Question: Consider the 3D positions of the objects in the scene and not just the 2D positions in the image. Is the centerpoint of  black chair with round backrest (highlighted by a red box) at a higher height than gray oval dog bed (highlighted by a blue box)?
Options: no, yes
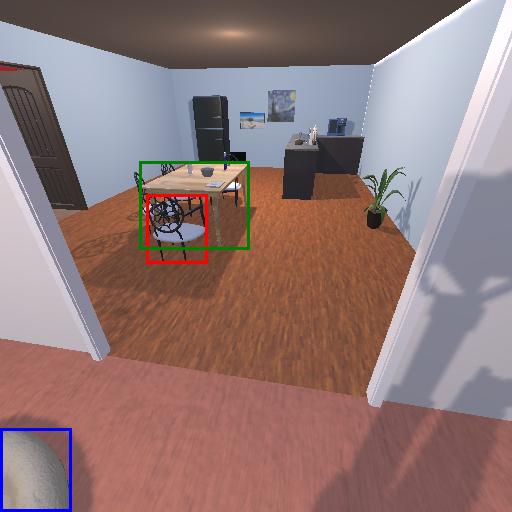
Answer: no